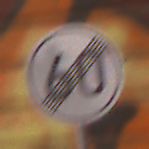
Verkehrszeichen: EndeGeschwindigkeit60
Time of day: MorningAfternoon
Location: Outdoor (Urban)
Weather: Clear
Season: NotSpecified
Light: Natural